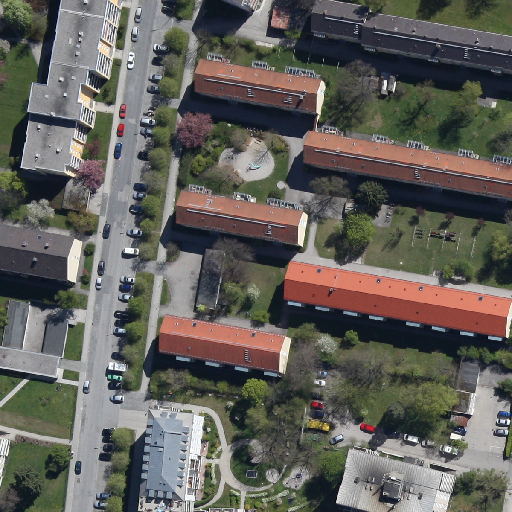
Referring expression: car